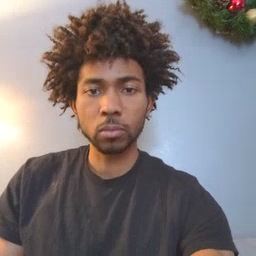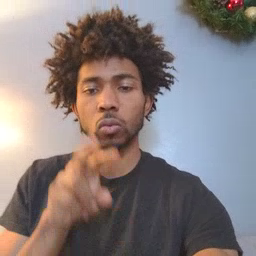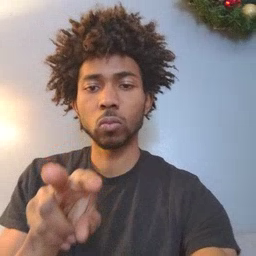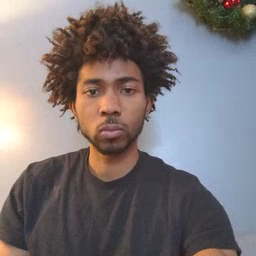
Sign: look